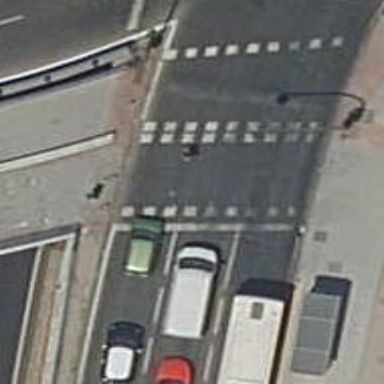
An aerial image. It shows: Road with traffic signals.